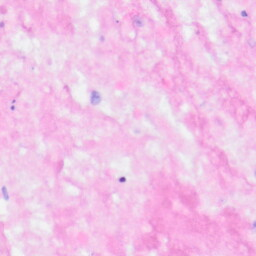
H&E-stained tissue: Kidney